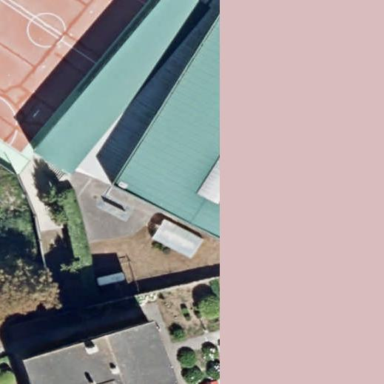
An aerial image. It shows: Tennis court on the leisure land pitch.